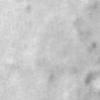
Label: no_change